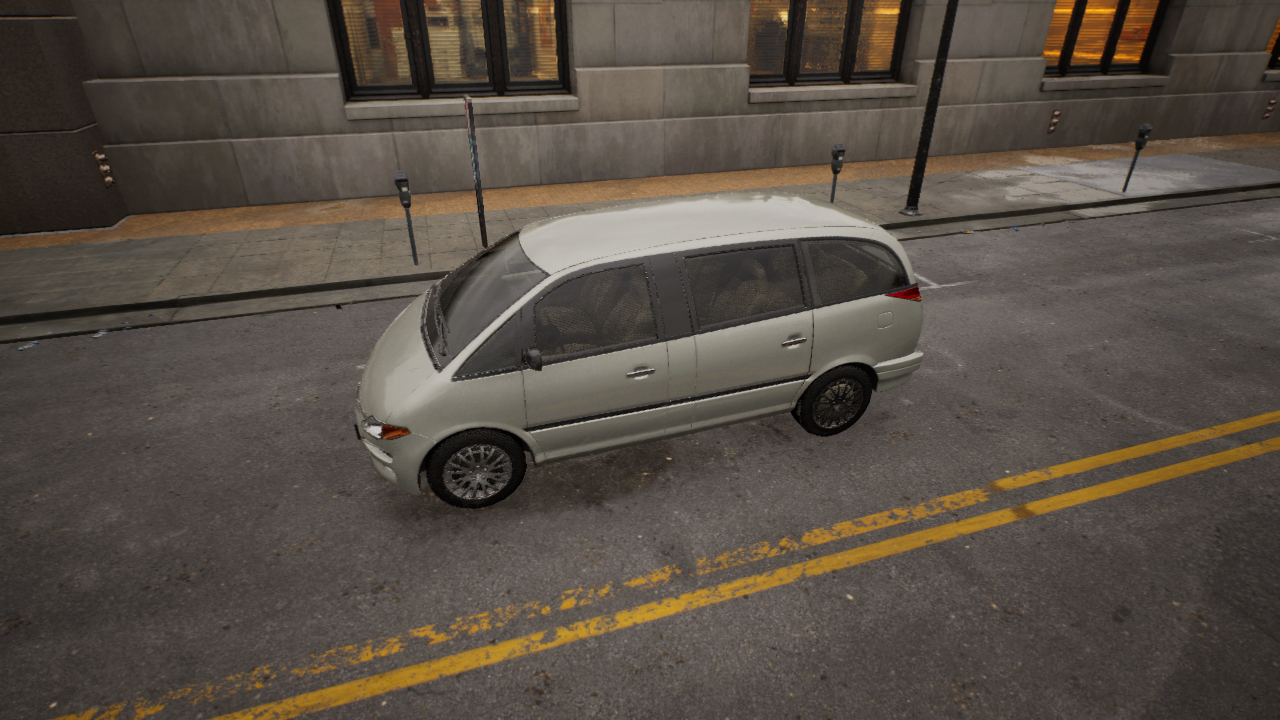
Venue: downtown
Lighting: golden hour
Vehicle rig: minivan